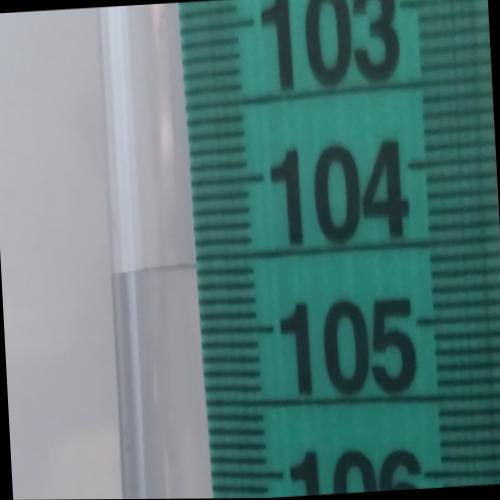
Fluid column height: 104.6 cm